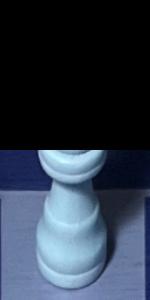
Label: Queen_White